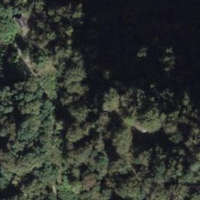
EUNIS habitat code: 41
Species observed at this site:
Pteridium aquilinum